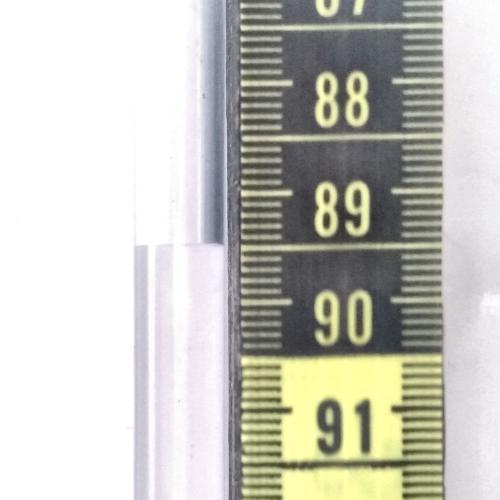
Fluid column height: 89.5 cm